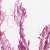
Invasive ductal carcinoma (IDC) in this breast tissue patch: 0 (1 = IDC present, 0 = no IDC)